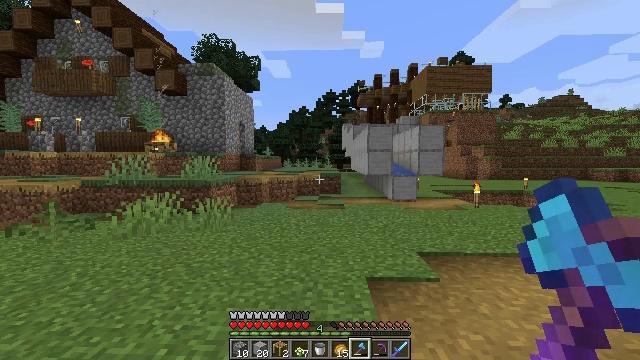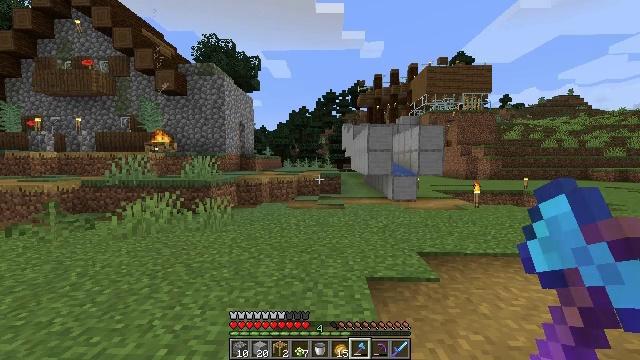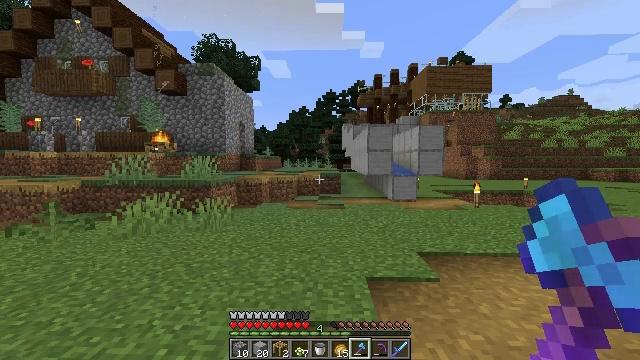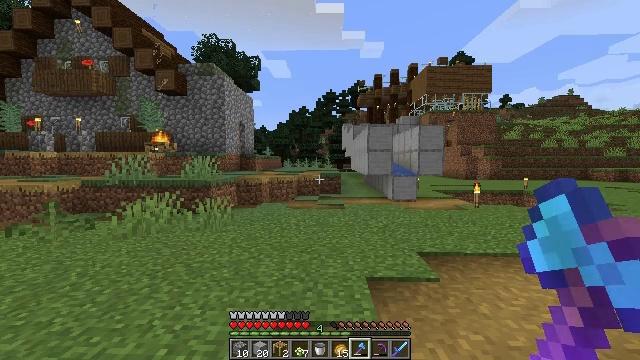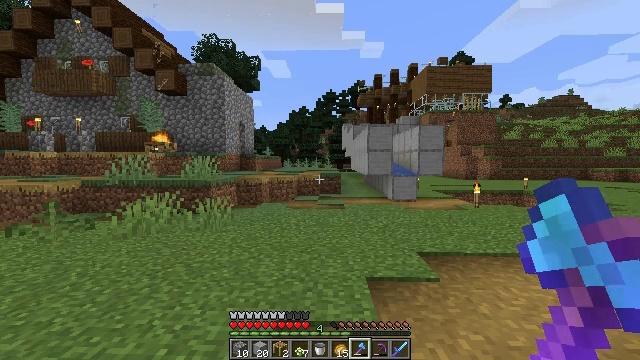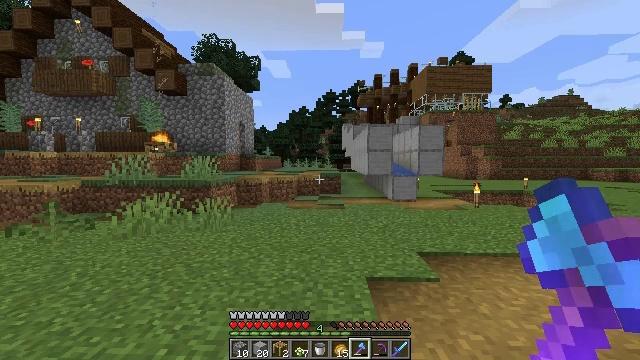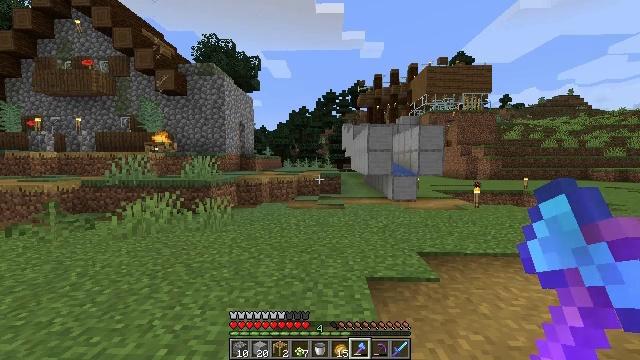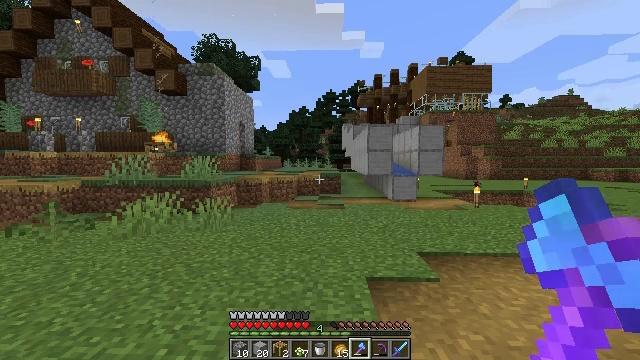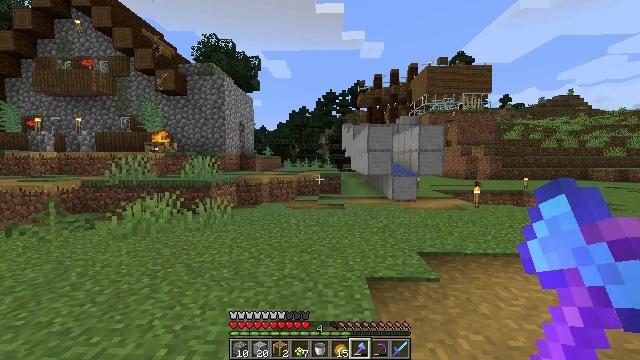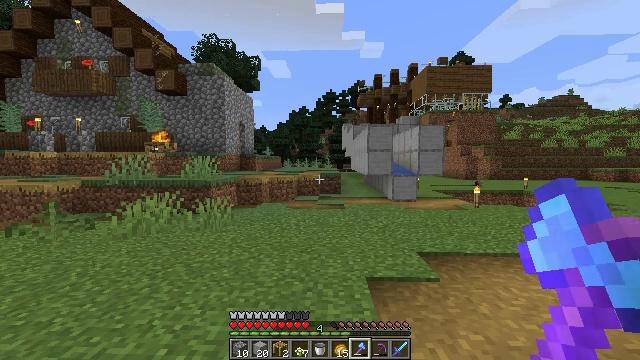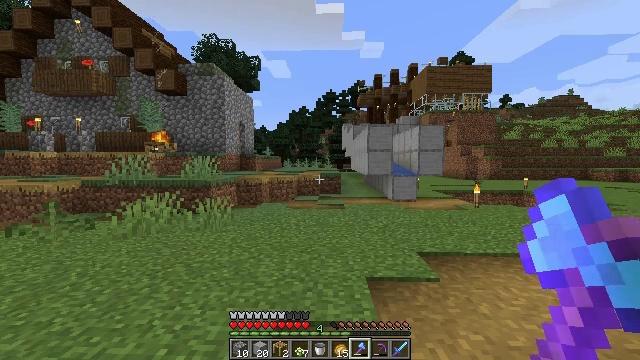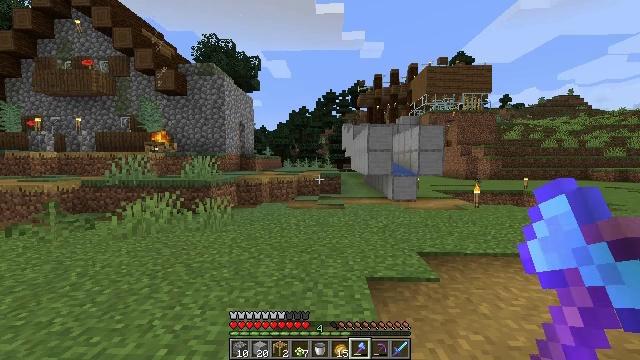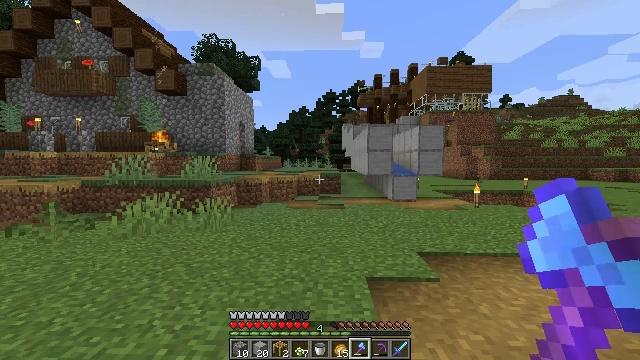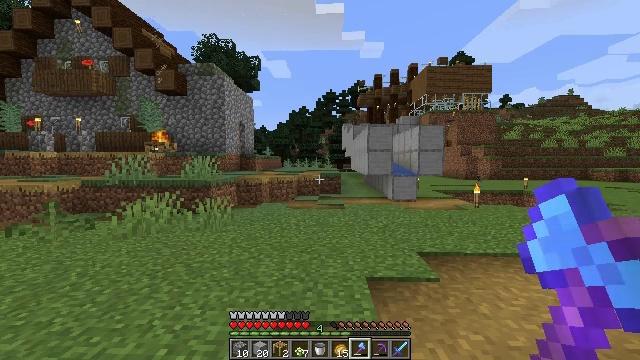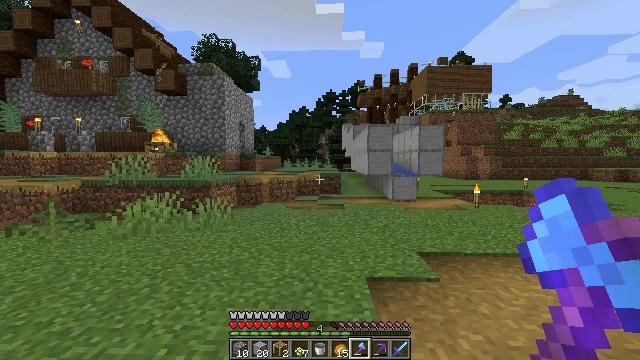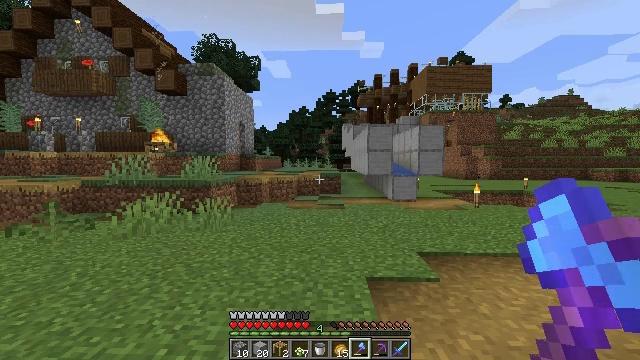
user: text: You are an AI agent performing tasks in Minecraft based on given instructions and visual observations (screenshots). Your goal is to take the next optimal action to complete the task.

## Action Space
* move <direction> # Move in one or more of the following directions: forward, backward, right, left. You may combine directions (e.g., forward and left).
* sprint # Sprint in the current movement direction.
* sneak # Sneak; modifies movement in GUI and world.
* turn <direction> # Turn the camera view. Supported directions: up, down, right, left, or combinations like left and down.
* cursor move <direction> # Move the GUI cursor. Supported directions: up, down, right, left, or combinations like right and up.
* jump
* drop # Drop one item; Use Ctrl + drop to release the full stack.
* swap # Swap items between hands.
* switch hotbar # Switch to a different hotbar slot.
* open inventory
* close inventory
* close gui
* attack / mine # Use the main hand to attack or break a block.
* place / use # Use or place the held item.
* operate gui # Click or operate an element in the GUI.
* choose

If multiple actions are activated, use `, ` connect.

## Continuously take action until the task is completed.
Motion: motion action
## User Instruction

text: Remove the tall grass to clear the area.
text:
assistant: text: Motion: no_op
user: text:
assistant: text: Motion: no_op
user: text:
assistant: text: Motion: no_op
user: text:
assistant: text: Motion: no_op
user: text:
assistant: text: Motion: no_op
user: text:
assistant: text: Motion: no_op
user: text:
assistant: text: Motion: no_op
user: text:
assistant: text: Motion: no_op
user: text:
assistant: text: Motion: no_op
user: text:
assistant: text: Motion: no_op
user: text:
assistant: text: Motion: no_op
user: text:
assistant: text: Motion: no_op
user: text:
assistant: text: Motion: no_op
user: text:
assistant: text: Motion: no_op
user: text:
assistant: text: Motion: no_op
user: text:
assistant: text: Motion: no_op
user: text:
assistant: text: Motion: no_op
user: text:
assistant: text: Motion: no_op
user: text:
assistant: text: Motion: no_op
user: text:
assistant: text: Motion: no_op
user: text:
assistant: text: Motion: no_op
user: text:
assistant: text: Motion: no_op
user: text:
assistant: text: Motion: no_op
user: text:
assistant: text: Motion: no_op
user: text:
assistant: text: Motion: no_op
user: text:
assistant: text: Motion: no_op
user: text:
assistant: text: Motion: no_op
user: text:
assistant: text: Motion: no_op
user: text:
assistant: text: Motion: no_op
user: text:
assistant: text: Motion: no_op